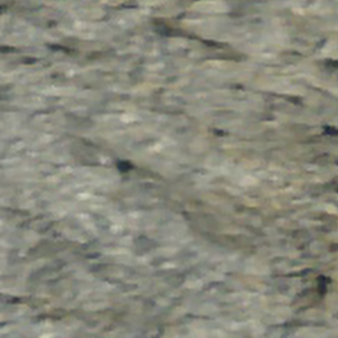
Label: other